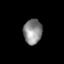
Tissue: lung
Cell type: Myeloid cells
Senescence score: 0.2187
Nuclear area (px): 449
Mean DAPI intensity: 138.833